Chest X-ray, PA view. Patient: 21 years old, sex M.
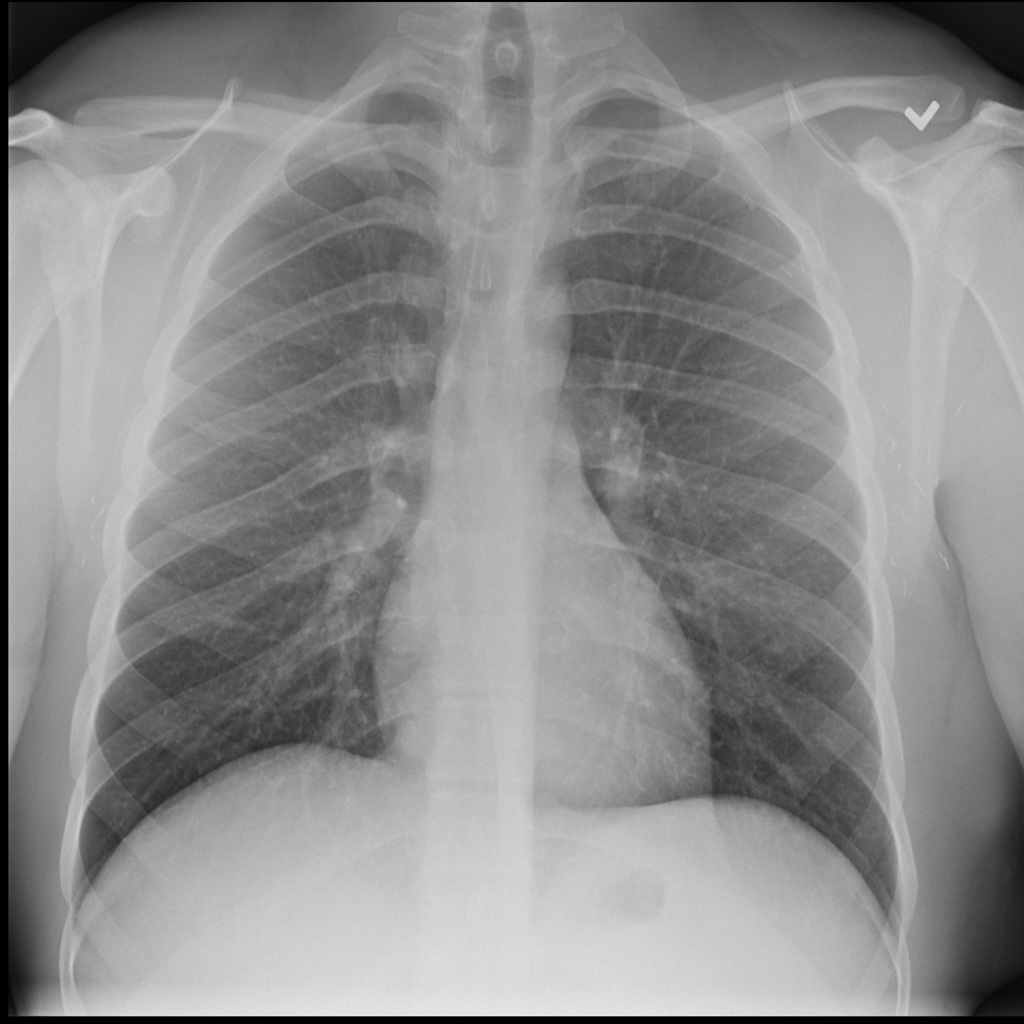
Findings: Infiltration